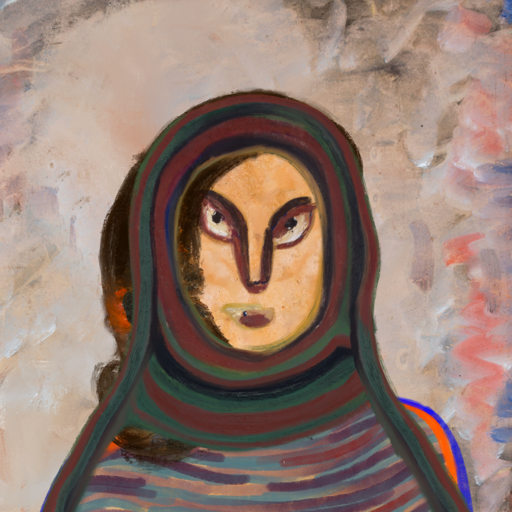
Background: Roy_Bahadur, Head And Neck Front: Childish, Face Front: After_Raid, Bust: Experience, Hair Front: Gypsy_Queen, Head Accessory: After_Raid_Scarf, Second Necklace: Blank, Necklace: Blank, Baby: Blank